Interaction volume radius: 5 \u00c5
Interaction volume height: 15 \u00c5
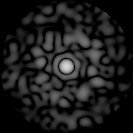
Disorder parameter: 0.8712